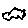
Label: cloud